Question: I am trying to fit a dynamic mixture model (Weibull for the bulk, Pareto for the tail) using the <URL> package:
'''
library(repmis)
library(evmix)
data=source_data("https://www.dropbox.com/s/r7i0ctl1czy481d/test.csv?dl=0")[,1]
test=fdwm(data,c(<PHONE>,75.<PHONE>,quantile(data,0.98),11.21,87.41,0.05))
'''
I am experiencing a weird behavior: the function first returns an error...:
'''
Error in integrate(rx, wshape, wscale, cmu = cmu, ctau = ctau, sigmau = sigmau, : non-finite function value
'''
...but continues to function and finally returns some values:
'''
test$mle
[1] 1.212213e+00 5.877943e+01 5.160288e+02 8.364144e-04 1.206929e+02 8.952331e-02
'''
Further,
'''
xeval=seq(min(data),max(data)+sd(data),length=length(data))
test.distr=ddwm(xeval,test$mle[1],test$mle[2],test$mle[3],test$mle[4],test$mle[5],test$mle[6])
hist(data,probability=TRUE)
lines(xeval,test.distr,col="red")
'''
gives:

So, it seems that the estimated parameters are valid.
'fdwm()'
Some info about my R session:
'''
R version 3.1.2 (2014-10-31)
Platform: x86_64-w64-mingw32/x64 (64-bit)
'''
I am using the version 2.5 of 'evmix'.
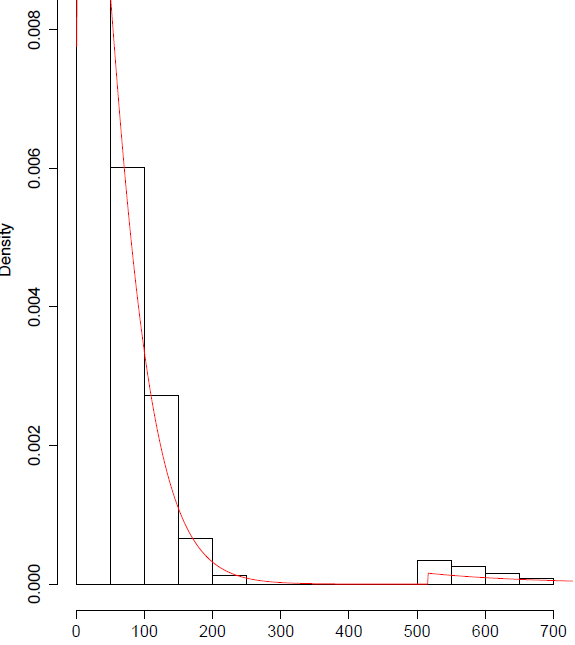
Answer: This error message is entirely as expected. When you run this program it provides a followup warning message:
which implies you can simply ignore this error from the "integrate" function.
Why is this normal? Well that explanation needs some background on this model. The DWM includes a renormalisation constant, to ensure a proper density function (make it integrate to one). There is no closed form solution to the integral of the un-normalised density. Hence, numerical integration is used to approximate this integral (using the integrate function).
In most circumstances the integrate function works well for the DWM, as the density is usually smooth. However, when maximising the likelihood the optimisation algorithm will occasionally try silly sets of values for the parameters (using optim function), which can lead to weird behaviour in the density (e.g. discontinuities) and so the numerical integration can fail. This leads to the original error message you received. The following warning message is given to convey that you can ignore the error message from the integrate function.
If the optimisation algorithm is really struggling to get out of the space of silly parameter sets, then you will get these error and warning messages many times. In this case you should thoroughly check the resulting fit (you should always do this in any case, e.g. using evmix.diag function.